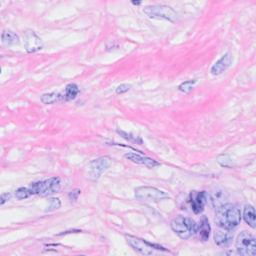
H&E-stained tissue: Breast